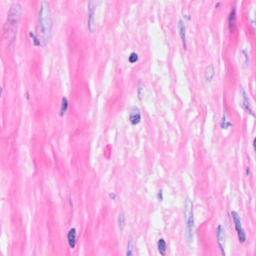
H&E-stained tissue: Breast